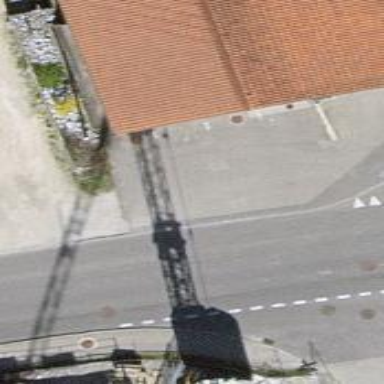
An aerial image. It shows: Bus stop with platform for public transport.